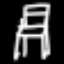
Label: chair